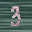
Label: 3